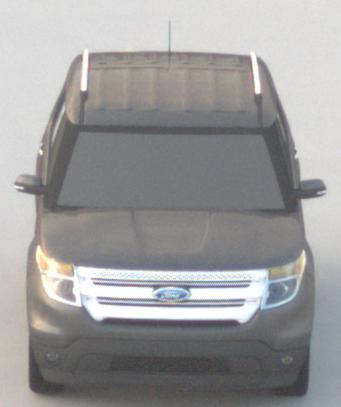
Make: Ford
Model: Explorer
Detailed model: Gen. 5
Model produced from: 2010
Model produced until: 2019
Doors: 5
Color: gray
Road condition: dry road
Daytime: sunrise or sunset
Contrast: medium contrast